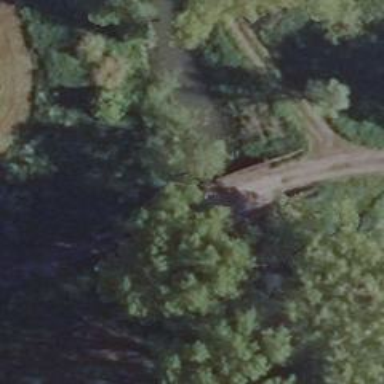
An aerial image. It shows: Track road with grade1 bridge.